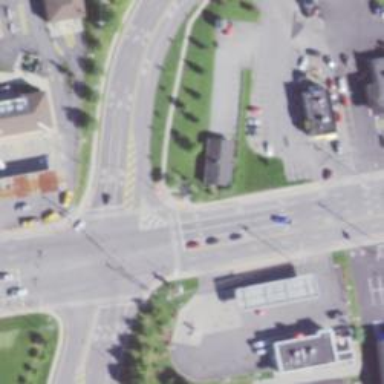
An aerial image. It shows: Marked crossing on the road.